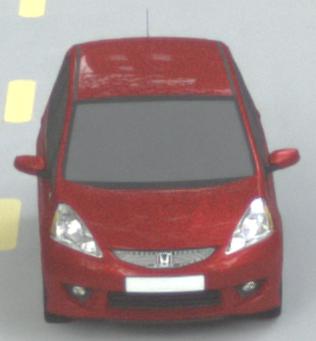
Make: Honda
Model: Jazz 1.2
Detailed model: Jazz (III) (11/08 - 04/11)
Model produced from: 2008/11
Model produced until: 2010/10
Doors: 5
Color: red
Road condition: dry road
Daytime: morning or afternoon
Contrast: low contrast